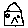
Label: house